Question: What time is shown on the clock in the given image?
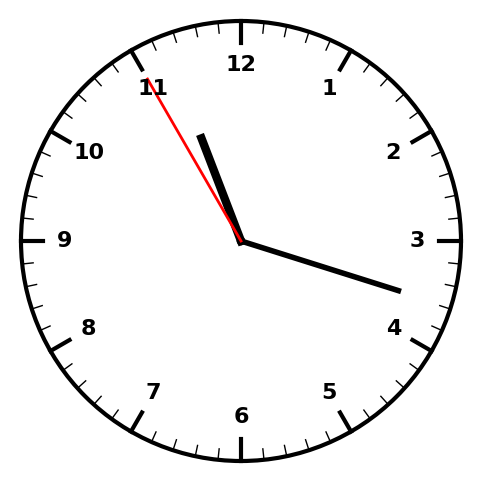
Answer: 11:17:55